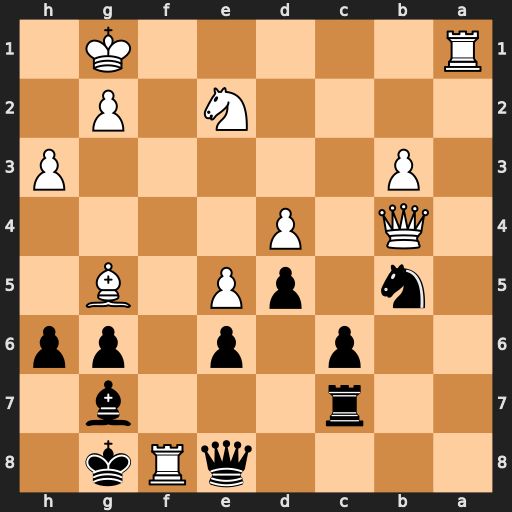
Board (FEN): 4qRk1/2r3b1/2p1p1pp/1n1pP1B1/1Q1P4/1P5P/4N1P1/R5K1
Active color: b
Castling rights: -
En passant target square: -
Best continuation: Bxf8 Qd2 hxg5